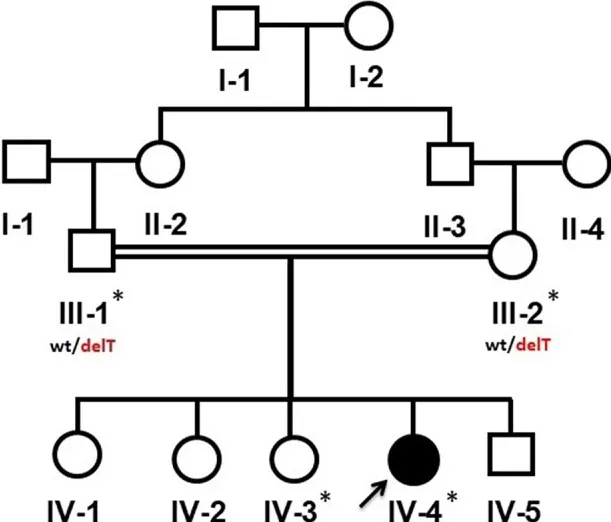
Pedigree of a Yemeni family segregating an autosomal recessive PPRD. Arrow indicates the index patient (IV-4). The samples which were available for the genetic analysis are marked with asterisks (*). wt/delT represents the heterozygous genotype of the carriers, wt/wt represents the wild type genotype of an unaffected member while delT/delT represents the homozygous deletion in the affected member of the family.
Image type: pathology (immunostaining)